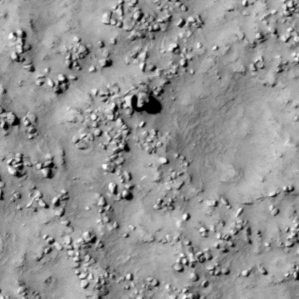
Label: non_frost